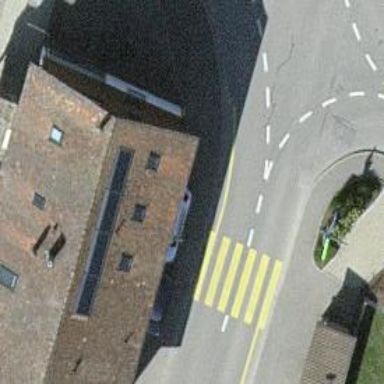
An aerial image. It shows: Marked road crossing.